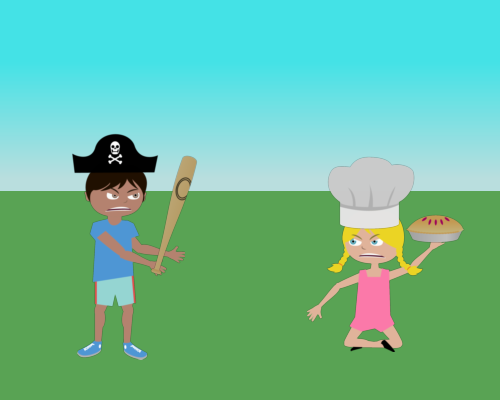
on the right side is a kneeling mad girl holding a pie and wearing a chef hat  on the left side is an angry boy holding a bat and wearing a pirate hat